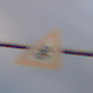
Verkehrszeichen: SchneeOderEisglaette
Umgebung: Outdoor, Nature
Tageszeit: SunriseSunset
Wetter: PartlyCloudy
Licht: Natural
Jahreszeit: NotSpecified
Kontrast: LowContrast